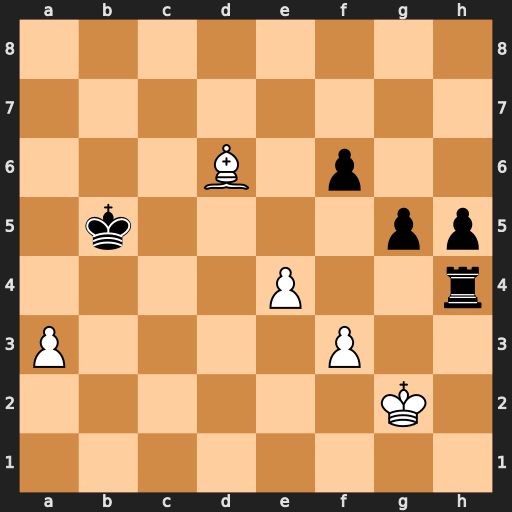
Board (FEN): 8/8/3B1p2/1k4pp/4P2r/P4P2/6K1/8
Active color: w
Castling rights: -
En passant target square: -
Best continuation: Bg3 Rxe4 fxe4